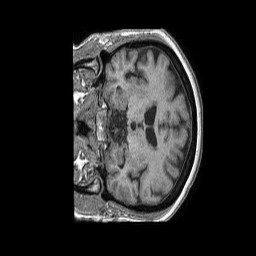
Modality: T1w
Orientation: coronal
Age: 62
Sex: female
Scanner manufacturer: philips
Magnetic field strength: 1.5 T
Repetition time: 0.007811 s
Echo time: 0.003628 s